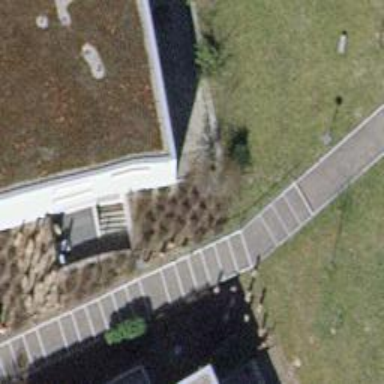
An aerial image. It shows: Road with steps.